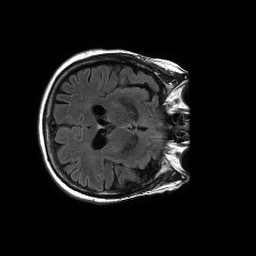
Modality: FLAIR
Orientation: axial
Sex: female
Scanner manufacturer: philips
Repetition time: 11 s
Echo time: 0.125 s